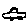
Label: car